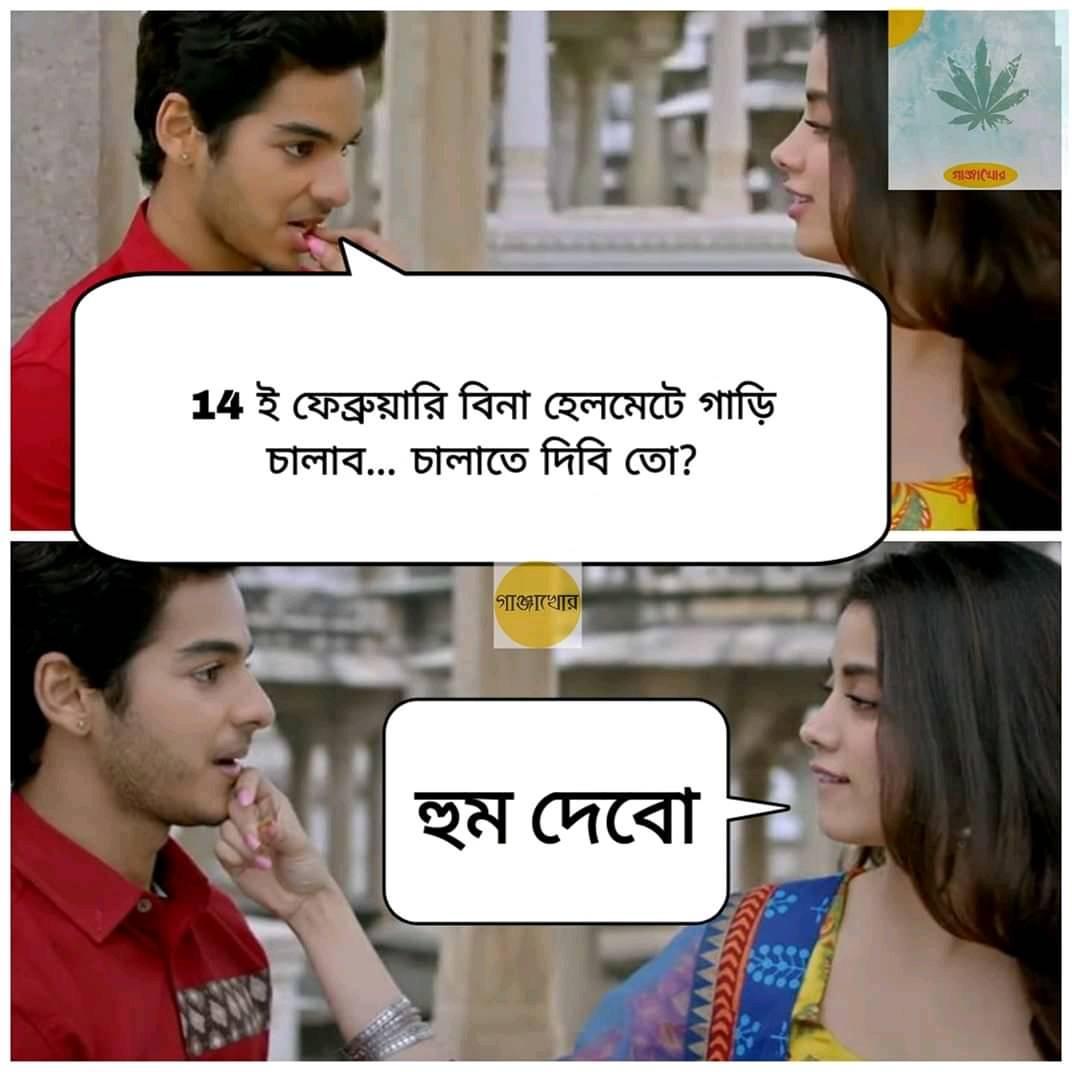
Caption: 14 ই ফেব্রুয়ারি বিনা হেলমেটে গাড়ি চালাব...  চালাতে দিবি তো ?    হুম দেবো
Label: hate